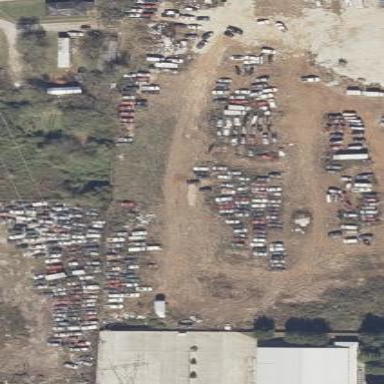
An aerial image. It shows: Scrap yard situated in industrial area.